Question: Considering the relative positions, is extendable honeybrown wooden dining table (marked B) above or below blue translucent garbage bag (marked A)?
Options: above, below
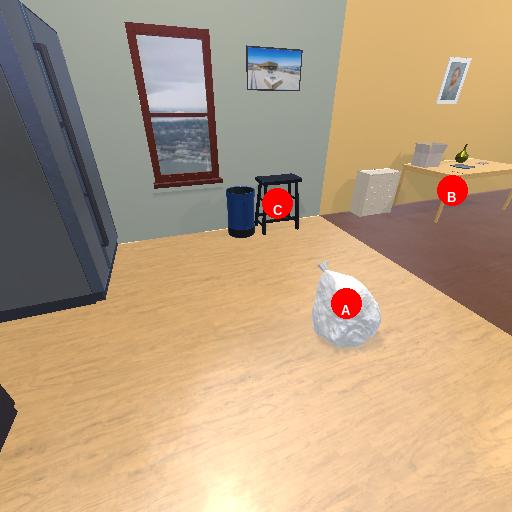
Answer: above